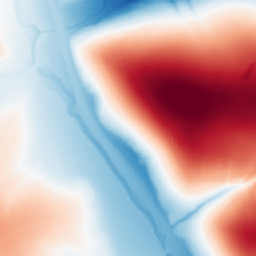
Category: trend_removal
Decomposition family: polynomial_high
Decomposition parameters: degree: 5
Upsampling method: area
Upsampling parameters: scale: 2
Upsampling scale: 2